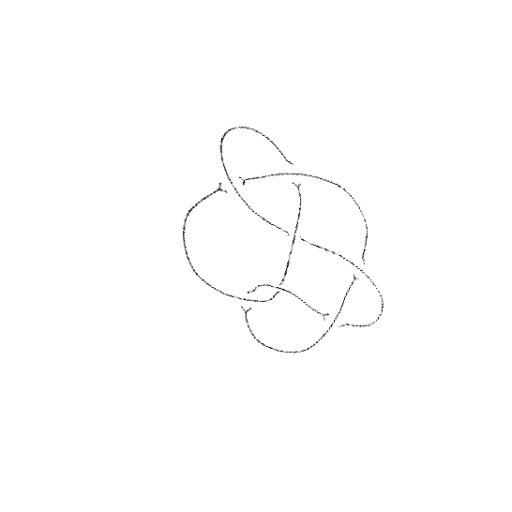
Crossing number: 7